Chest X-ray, PA view. Patient: 63 years old, sex F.
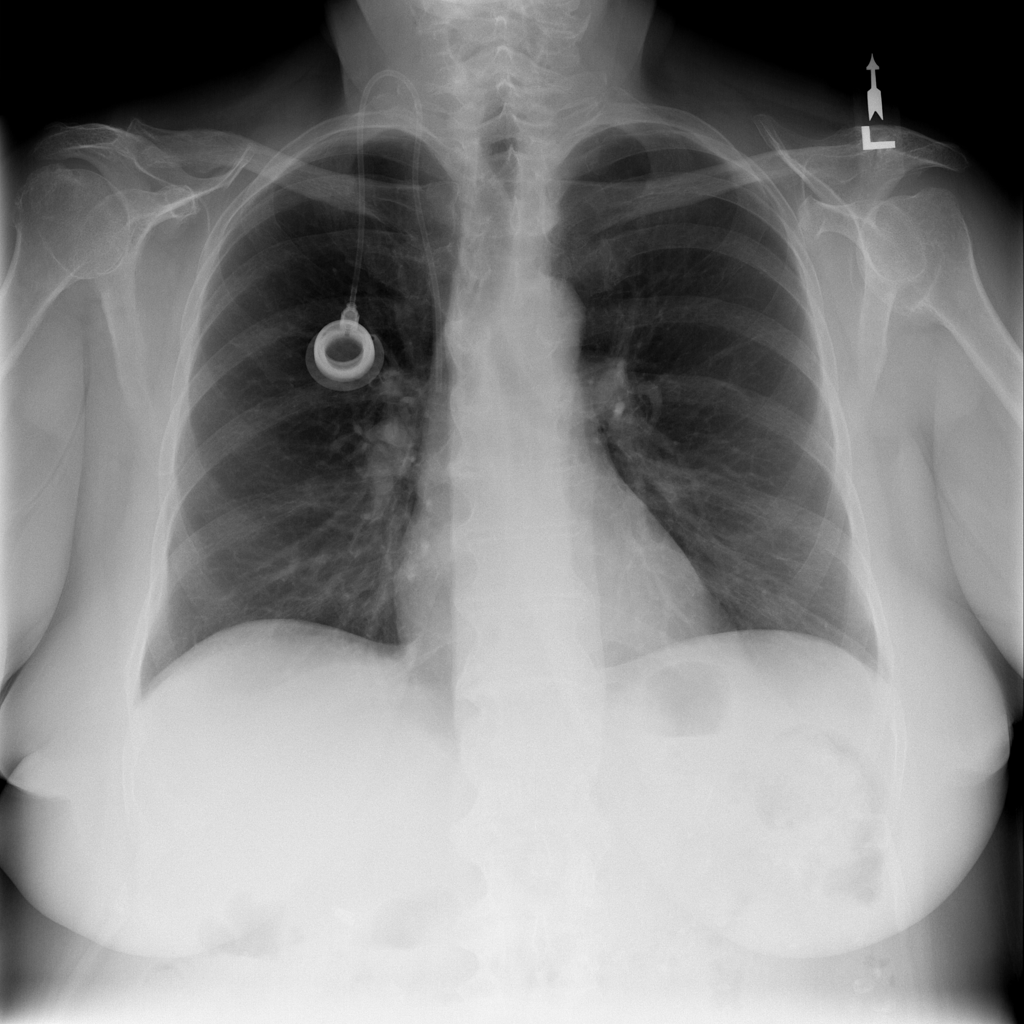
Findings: No Finding